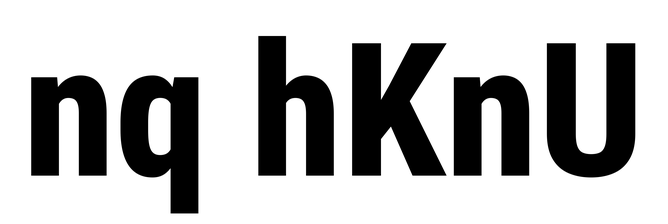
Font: Roboto_Condensed_ExtraBold